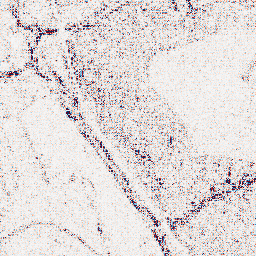
Category: wavelet
Decomposition family: wavelet_biorthogonal
Decomposition parameters: wavelet: bior3.5
level: 1
Upsampling method: bspline
Upsampling parameters: scale: 4
Upsampling scale: 4